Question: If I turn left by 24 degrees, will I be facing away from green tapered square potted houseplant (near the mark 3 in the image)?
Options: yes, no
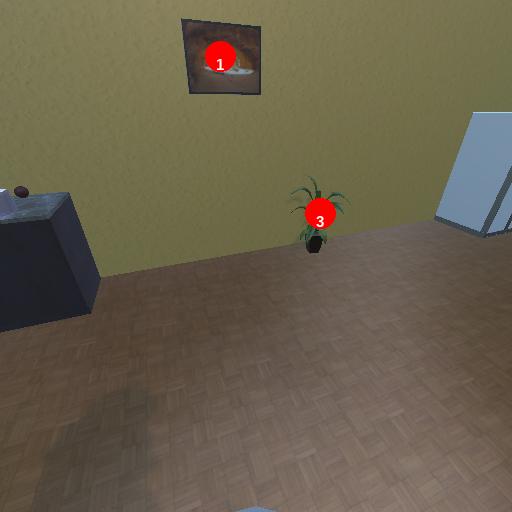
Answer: yes